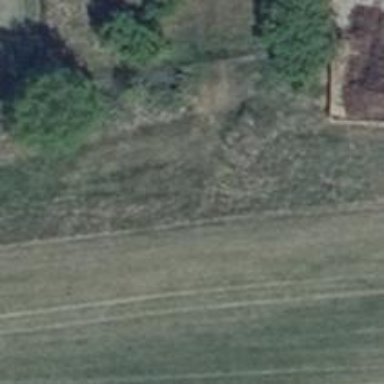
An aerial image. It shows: Grass track with grade5 tracktype.